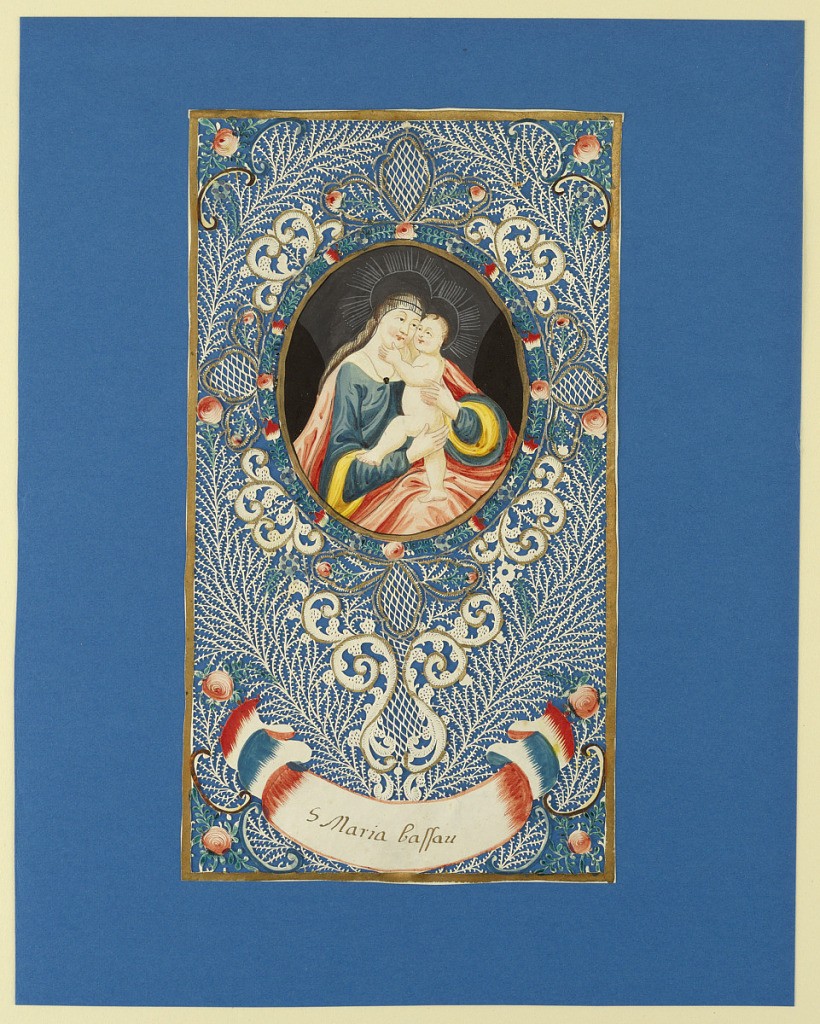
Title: Cut-Paper Devotional Picutre: The Blessed Virgin of Passau
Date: ca. 1750
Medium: Brush and watercolor on cut paper
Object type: Cut-Out
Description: Oval picture of the Virgin and Child within a cartouche of cut-paperwork decorated with roses. Below, an inscriptional ribbon which is inscribed, in gold paint: "S. Maria Passau". Gold framing line.